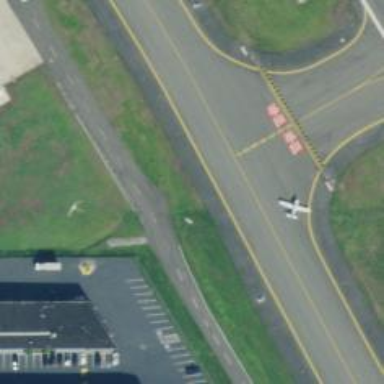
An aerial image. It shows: View of taxiway at the airport.